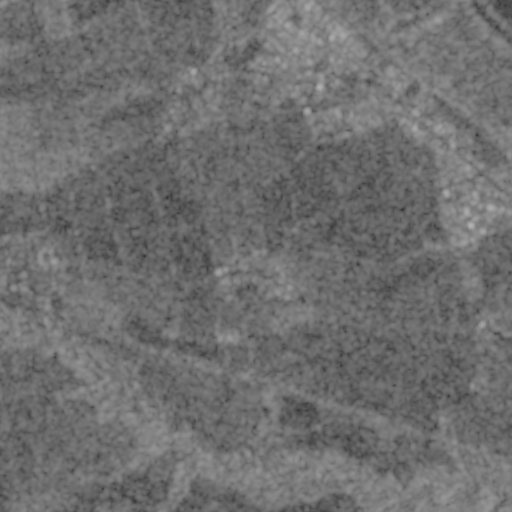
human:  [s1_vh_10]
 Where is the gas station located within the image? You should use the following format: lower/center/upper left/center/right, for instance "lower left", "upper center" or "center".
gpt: The gas station is located in the upper right of the image.
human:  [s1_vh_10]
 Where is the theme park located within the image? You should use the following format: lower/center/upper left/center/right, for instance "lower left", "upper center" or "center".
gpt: The theme park is located in the lower right of the image.
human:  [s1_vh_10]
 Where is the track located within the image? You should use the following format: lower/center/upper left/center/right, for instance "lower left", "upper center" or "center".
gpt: The track is located in the upper center of the image.
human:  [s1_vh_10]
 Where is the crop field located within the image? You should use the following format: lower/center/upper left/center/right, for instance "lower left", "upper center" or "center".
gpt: There is no crop field in the image.

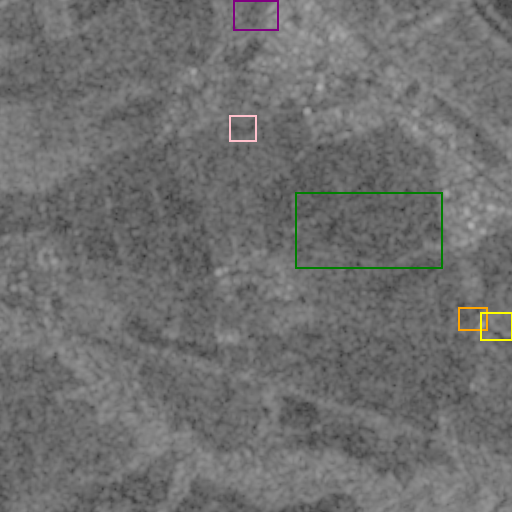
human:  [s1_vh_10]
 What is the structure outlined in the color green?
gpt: The structure outlined in green is a crop field.
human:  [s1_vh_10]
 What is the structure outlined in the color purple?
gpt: The structure outlined in purple is a park.
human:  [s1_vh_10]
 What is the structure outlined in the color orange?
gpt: The structure outlined in orange is a parking lot.
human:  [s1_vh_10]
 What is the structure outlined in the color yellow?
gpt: The structure outlined in yellow is a theme park.
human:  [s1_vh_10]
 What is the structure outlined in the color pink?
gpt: The structure outlined in pink is a track.
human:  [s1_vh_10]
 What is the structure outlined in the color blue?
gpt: There is no blue outline.